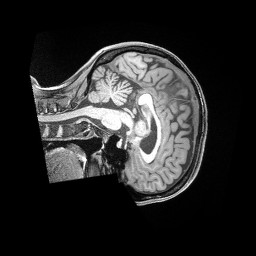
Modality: T1w
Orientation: sagittal
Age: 39
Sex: female
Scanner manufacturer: siemens
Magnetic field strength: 3 T
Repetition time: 2 s
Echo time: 0.00211 s